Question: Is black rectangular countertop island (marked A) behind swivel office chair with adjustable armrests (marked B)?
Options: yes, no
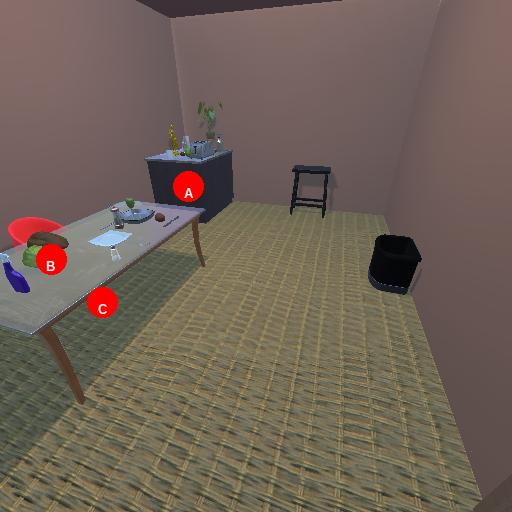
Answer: yes